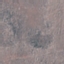
Land use / land cover: HerbaceousVegetation